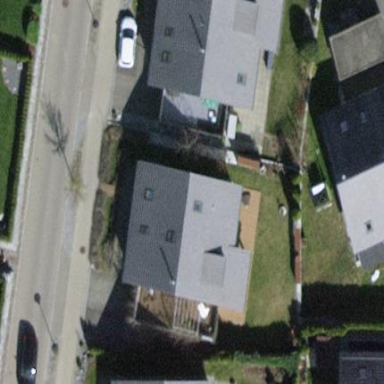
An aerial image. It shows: Detached building with gabled roof.